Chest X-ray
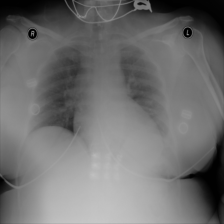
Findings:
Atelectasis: positive
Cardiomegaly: negative
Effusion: negative
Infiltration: negative
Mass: negative
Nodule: negative
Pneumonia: negative
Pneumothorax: negative
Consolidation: negative
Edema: negative
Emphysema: negative
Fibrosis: negative
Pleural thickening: negative
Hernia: negative